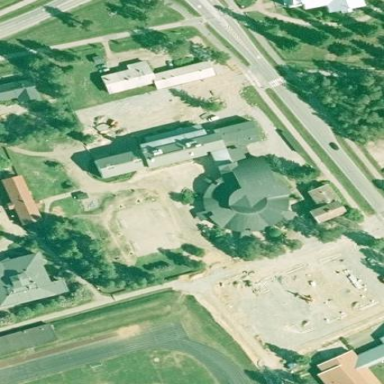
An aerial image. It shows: School building.